Question: I am using 'Cocoapods' in my project and have been using it for several months now.
I just added a library to my project and ran 'pod install' and now my the PCH file isn't being recognized. I tried deleting and re-creating a new PCH and linking it back to my project, but to no effect.
I did notice something odd:

Why the heck is it installing something that was supposedly already installed?
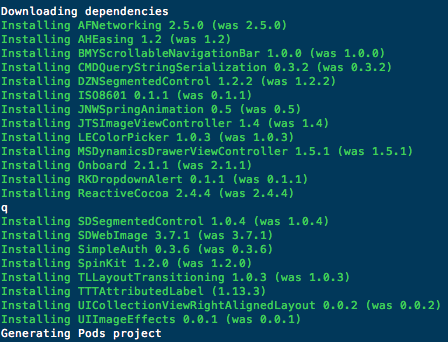
Answer: So it turns out that odd behavior in my project was with a specific pod that was working before but is no longer working. The author must have funked up the latest version, thus causing a slew of errors in my project.